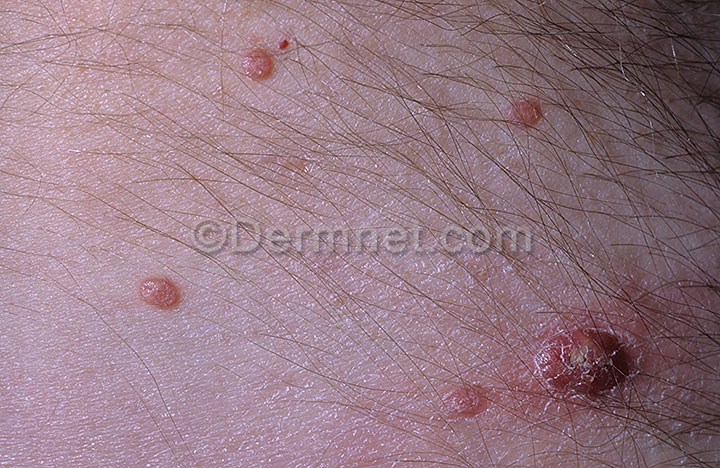
Disease: Herpes HPV and other STDs Photos